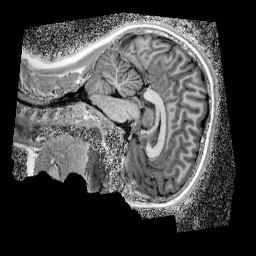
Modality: UNIT1_denoised
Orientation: sagittal
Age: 13
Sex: male
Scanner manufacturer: siemens
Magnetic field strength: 3 T
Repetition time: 4 s
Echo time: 0.00299 s